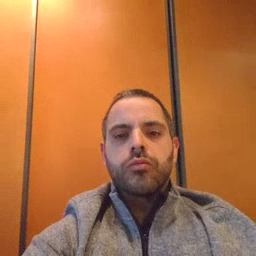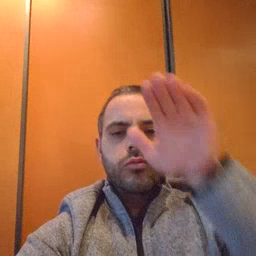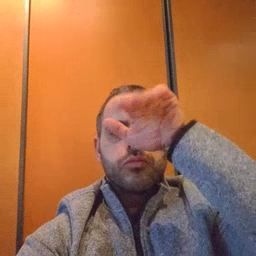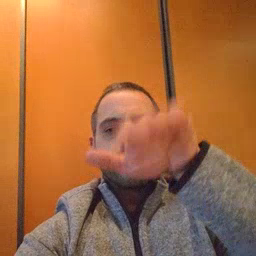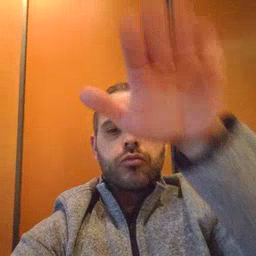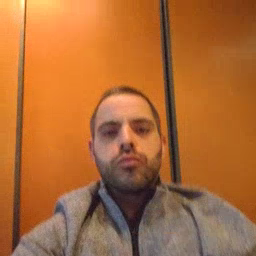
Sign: elephant